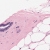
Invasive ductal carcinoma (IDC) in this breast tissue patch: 0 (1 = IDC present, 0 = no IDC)